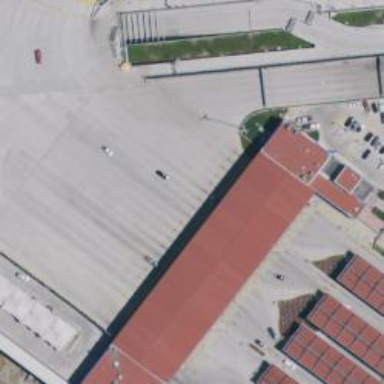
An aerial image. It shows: Border control barrier.